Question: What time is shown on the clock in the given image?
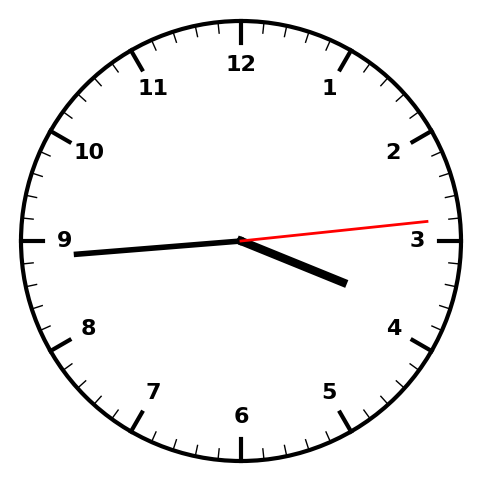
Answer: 03:44:14